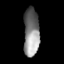
Tissue: skin
Cell type: Myeloid cells
Senescence score: 0.7568
Nuclear area (px): 739
Mean DAPI intensity: 133.279